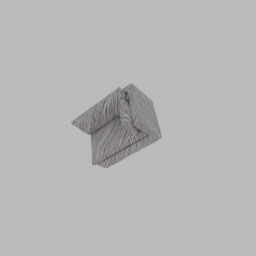
Label: furniture